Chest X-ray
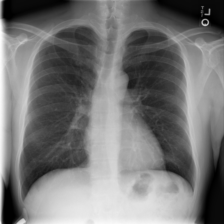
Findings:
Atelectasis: negative
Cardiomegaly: negative
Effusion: negative
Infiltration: negative
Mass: negative
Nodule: negative
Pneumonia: negative
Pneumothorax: negative
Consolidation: negative
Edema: negative
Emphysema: negative
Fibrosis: negative
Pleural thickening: negative
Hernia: negative